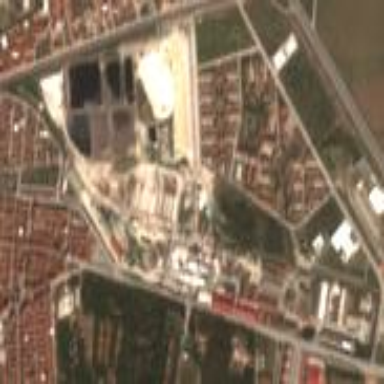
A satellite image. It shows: Sugar refinery located in industrial area.